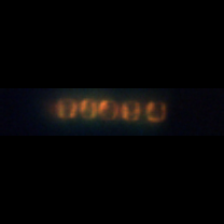
Taxon: Stephanopyxis
Group: Diatoms